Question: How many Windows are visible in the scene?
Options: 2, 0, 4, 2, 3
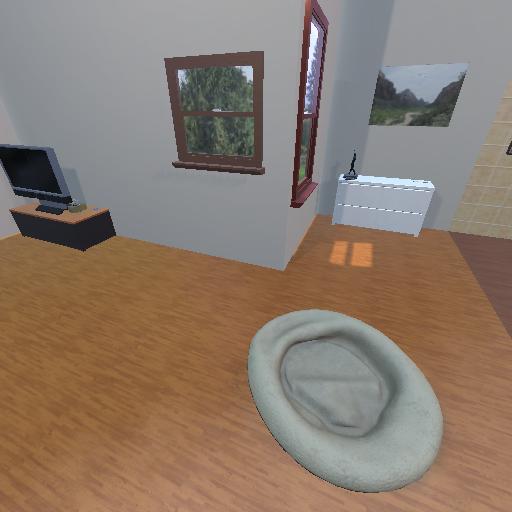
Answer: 2